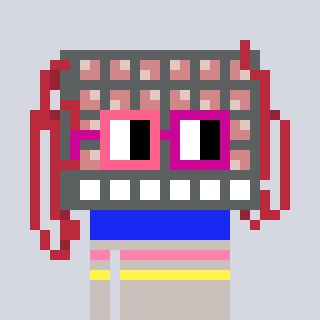
a pixel art character with square pink and red glasses, a turing-shaped head and a foggrey-colored body on a cool background